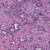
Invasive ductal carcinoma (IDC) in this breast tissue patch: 1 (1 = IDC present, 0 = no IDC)